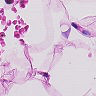
Metastatic tissue present: no